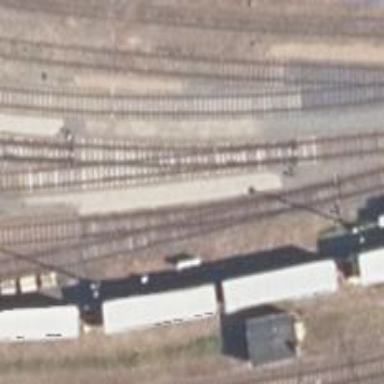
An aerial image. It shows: Railway switch.